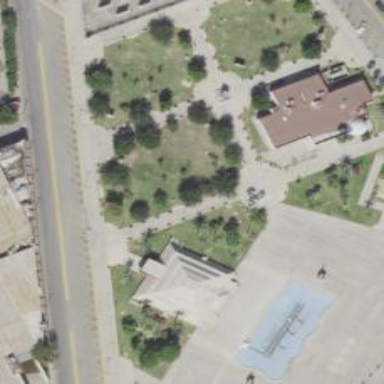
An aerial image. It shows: Memorial site with historic significance.